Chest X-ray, AP view. Patient: 47 years old, sex F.
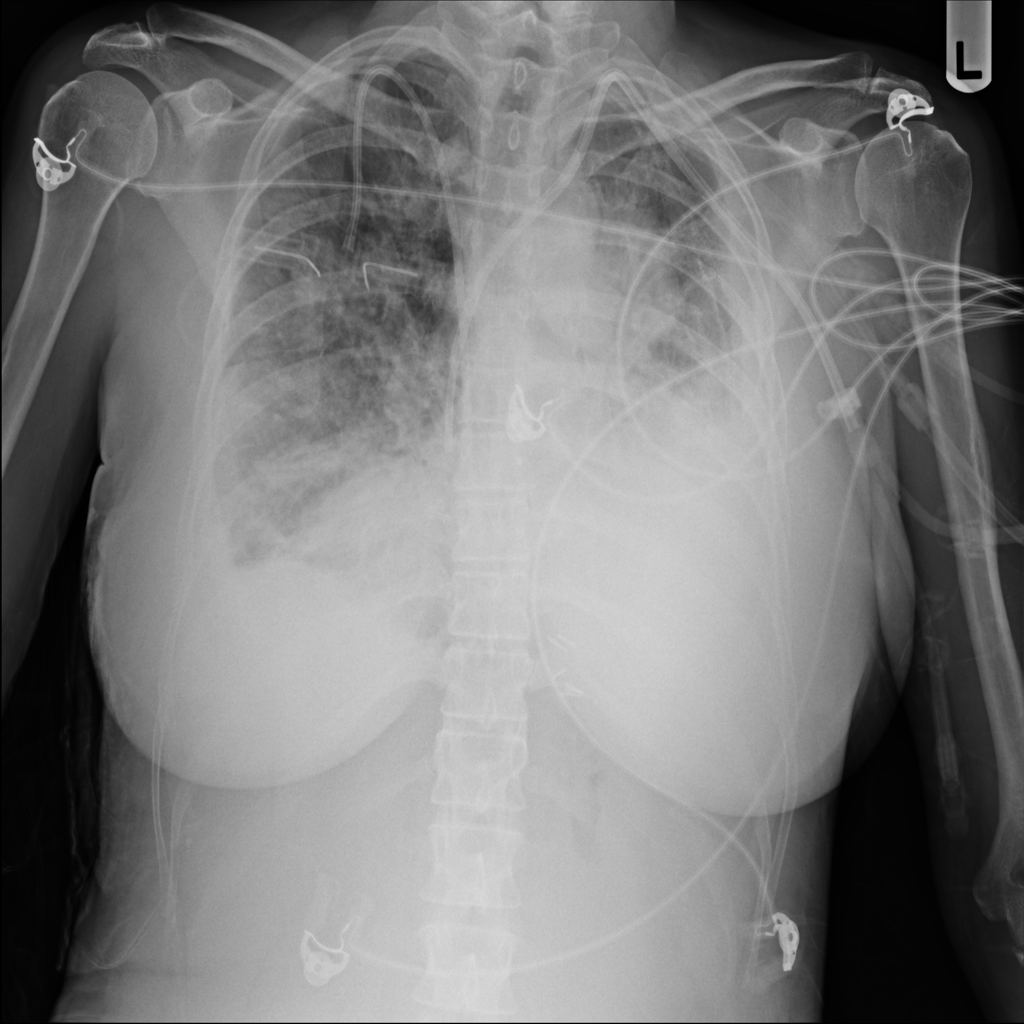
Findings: Effusion, Infiltration, Pneumothorax